Interaction volume radius: 10 \u00c5
Interaction volume height: 25 \u00c5
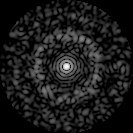
Disorder parameter: 0.8318